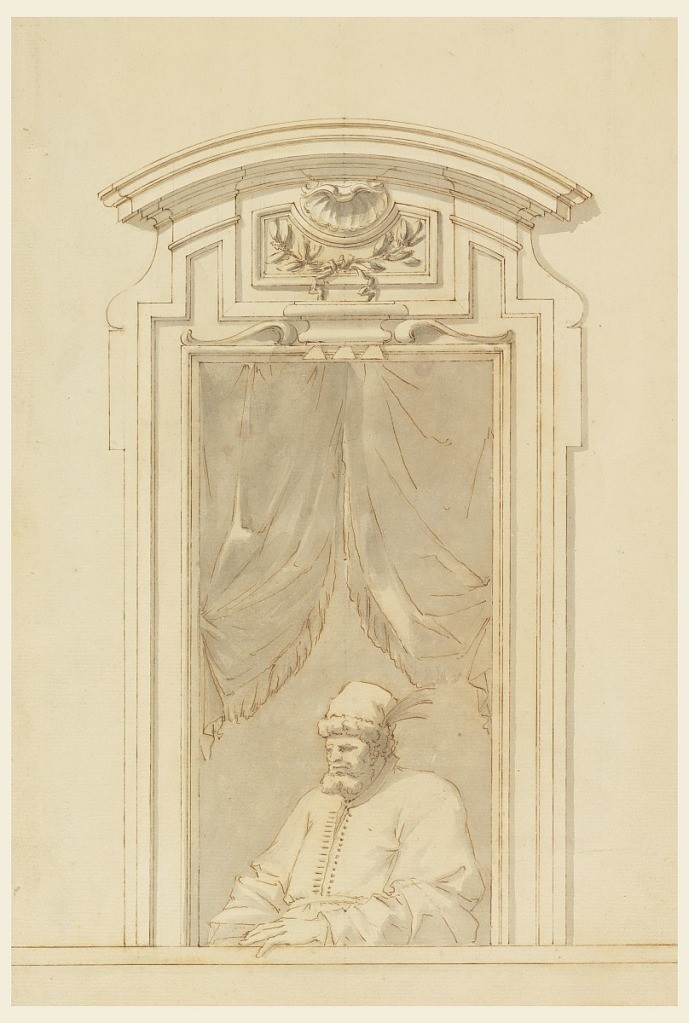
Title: Window case and half of a figure of a Turk
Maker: Filippo Marchionni, Italian, 1732–1805
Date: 1750–70
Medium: Graphite, pen and sepia ink, brush and gray watercolor on paper
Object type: Drawing
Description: Large bearded man with feathered hat seated on a balcony before and curtained, open portal. The upper entablature is circularly curved. In the upper part of the window opening are window curtains. The Turk is sitting and leaning his left forearm upon the parapet. He wears a cap with a feather. The moldings forming the lower part of the window frame are drawing to the lateral edges.